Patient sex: F
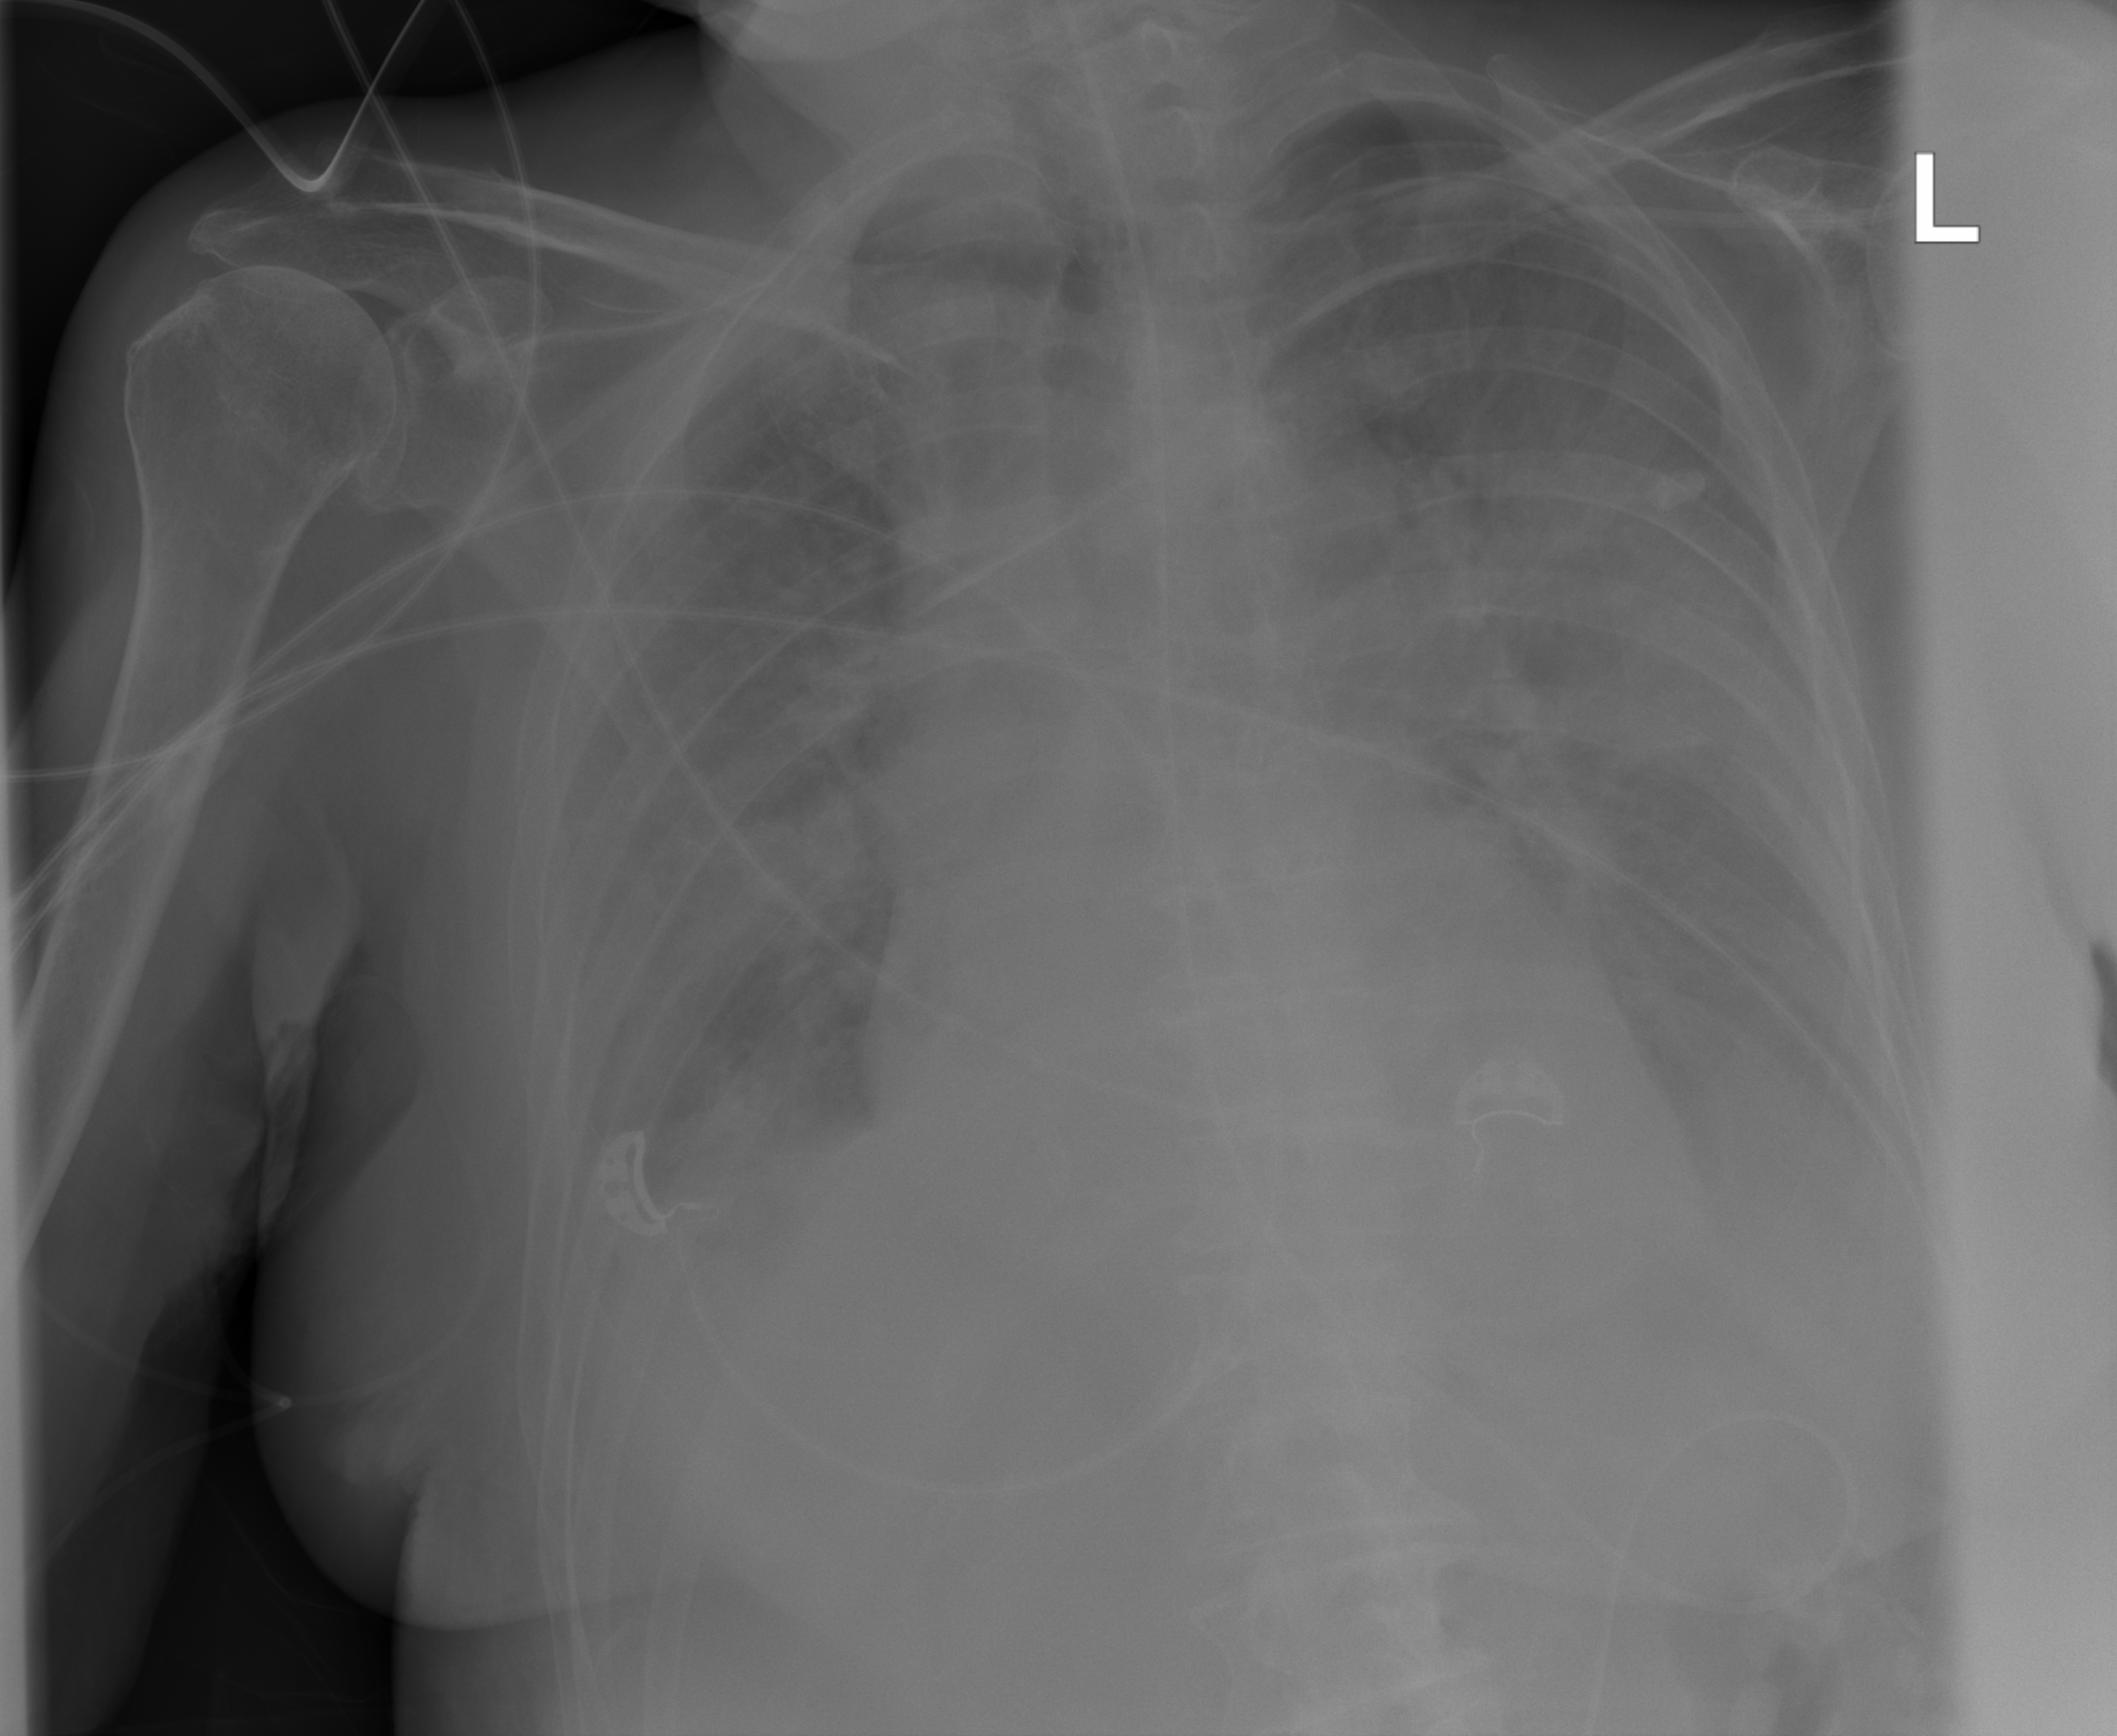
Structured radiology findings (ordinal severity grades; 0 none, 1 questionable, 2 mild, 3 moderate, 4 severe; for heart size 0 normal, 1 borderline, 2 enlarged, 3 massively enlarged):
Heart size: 0
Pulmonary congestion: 2
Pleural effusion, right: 2
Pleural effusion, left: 2
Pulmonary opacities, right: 2
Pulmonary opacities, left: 0
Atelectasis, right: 2
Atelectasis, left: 2